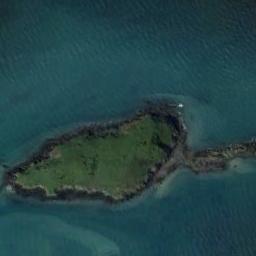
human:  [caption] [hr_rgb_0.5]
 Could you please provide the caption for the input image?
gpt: The irregularly shaped green island is surrounded by turquoise waters, And the island’s green plants flourish .

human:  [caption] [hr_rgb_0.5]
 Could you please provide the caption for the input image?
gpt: The island is in the upper right .

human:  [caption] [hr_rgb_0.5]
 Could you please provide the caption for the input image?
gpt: The island with dense vegetation is surrounded by light blue waters .

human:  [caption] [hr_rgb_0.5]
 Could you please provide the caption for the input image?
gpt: There are many trees on the island .

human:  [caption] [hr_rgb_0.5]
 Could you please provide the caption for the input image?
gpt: The green island is surrounded by green water .